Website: walmart
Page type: customer-info-address
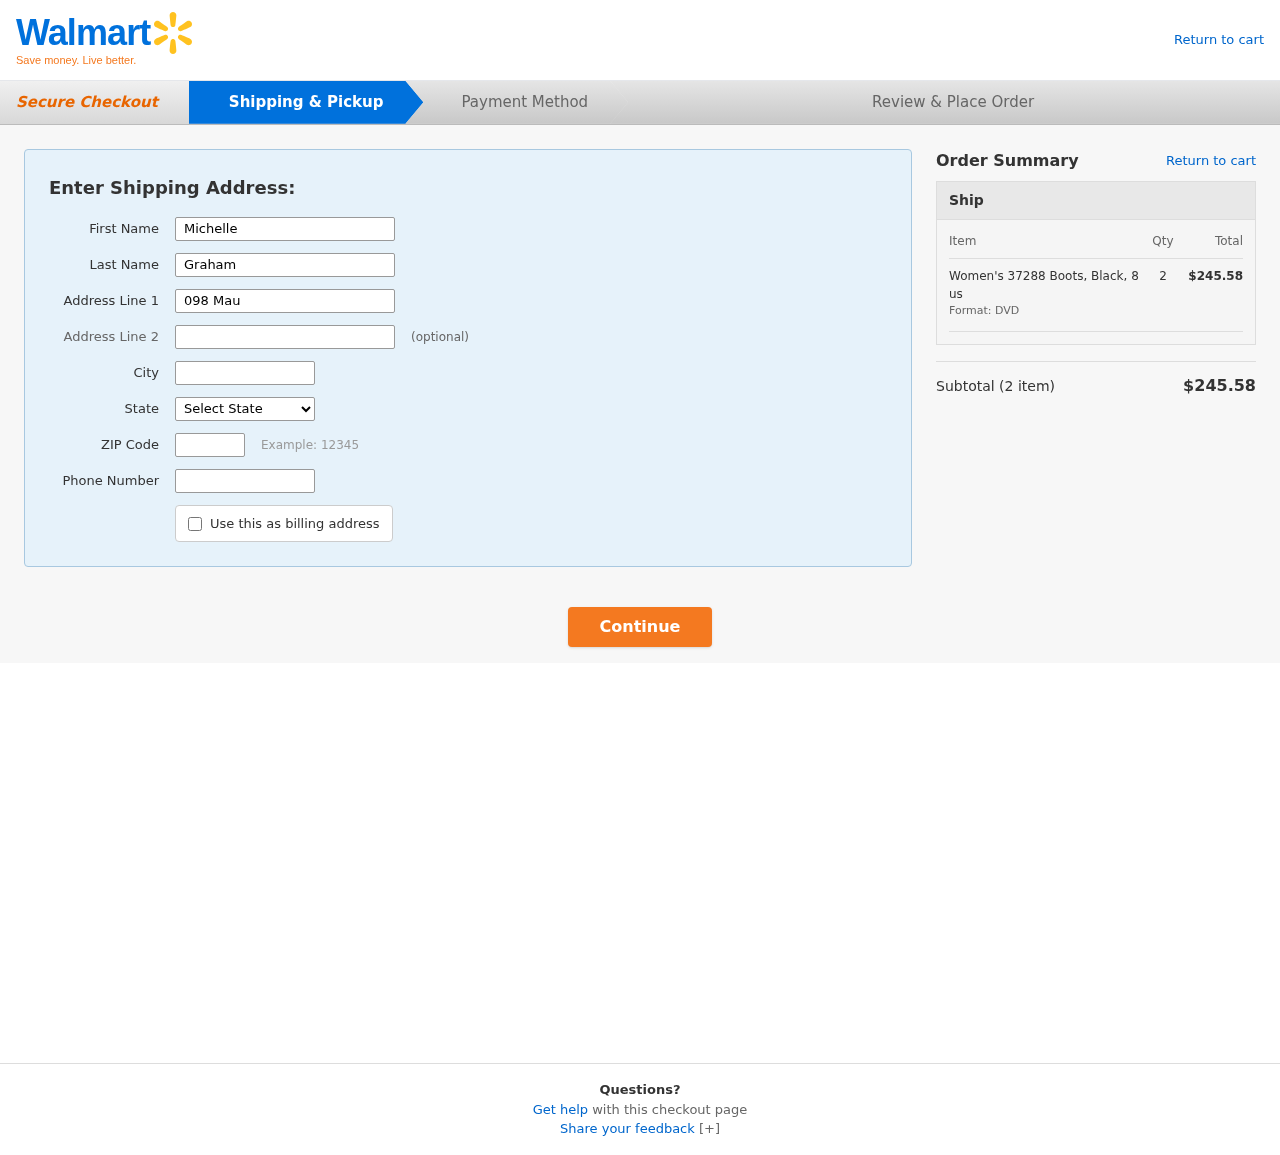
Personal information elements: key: PII_CITY
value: New Phillipton
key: PII_FIRSTNAME
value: Michelle
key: PII_LASTNAME
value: Graham
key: PII_PHONE
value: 7163177792
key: PII_POSTCODE
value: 22893
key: PII_STATE
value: Oklahoma
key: PII_STREET
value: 098 Maurice Freeway Suite 357
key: PII_STREET2
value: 373 Michael Street Suite 894
Product elements: key: PRODUCT1_NAME
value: Women's 37288 Boots, Black, 8 us
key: PRODUCT1_QUANTITY
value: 2
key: PRODUCT1_LINE_TOTAL
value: $245.58
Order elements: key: ORDER_NUM_ITEMS
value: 2
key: ORDER_SUBTOTAL
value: $245.58